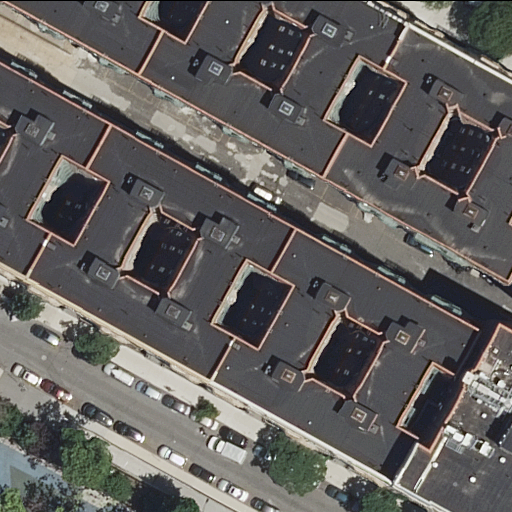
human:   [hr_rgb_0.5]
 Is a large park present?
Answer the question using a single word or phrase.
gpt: yes

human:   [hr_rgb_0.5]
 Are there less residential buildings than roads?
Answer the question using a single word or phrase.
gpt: no

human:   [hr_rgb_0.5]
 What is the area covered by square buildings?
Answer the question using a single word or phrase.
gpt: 0m2

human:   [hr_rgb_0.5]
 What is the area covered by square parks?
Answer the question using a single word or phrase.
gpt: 0m2

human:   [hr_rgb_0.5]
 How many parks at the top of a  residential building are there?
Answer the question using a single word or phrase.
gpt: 0

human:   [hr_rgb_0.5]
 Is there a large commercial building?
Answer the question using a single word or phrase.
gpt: no

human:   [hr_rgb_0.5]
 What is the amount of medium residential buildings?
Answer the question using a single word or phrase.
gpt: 3

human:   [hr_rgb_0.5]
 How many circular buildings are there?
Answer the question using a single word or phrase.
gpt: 0

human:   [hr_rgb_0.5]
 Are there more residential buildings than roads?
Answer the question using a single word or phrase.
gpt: yes

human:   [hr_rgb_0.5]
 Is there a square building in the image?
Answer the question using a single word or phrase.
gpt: no

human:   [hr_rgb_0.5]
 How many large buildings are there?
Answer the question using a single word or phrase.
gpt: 4

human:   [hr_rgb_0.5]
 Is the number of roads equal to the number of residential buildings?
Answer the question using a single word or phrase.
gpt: no

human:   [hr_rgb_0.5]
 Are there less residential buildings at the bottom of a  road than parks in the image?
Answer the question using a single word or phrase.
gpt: no

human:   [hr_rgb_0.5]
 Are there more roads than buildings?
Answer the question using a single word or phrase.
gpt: no

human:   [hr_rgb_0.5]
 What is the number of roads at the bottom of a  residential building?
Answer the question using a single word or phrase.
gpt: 2

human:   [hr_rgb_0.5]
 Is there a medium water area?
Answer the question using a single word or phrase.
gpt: no

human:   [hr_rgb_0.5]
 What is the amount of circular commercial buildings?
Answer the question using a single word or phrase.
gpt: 0

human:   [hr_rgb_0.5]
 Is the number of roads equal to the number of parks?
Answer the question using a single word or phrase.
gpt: no

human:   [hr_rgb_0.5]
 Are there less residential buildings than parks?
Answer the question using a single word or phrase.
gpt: no

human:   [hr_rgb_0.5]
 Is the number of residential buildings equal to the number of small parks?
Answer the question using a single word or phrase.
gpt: no

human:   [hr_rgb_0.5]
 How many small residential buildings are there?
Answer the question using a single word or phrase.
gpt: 0

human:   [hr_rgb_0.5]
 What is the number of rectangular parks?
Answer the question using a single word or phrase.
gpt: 1

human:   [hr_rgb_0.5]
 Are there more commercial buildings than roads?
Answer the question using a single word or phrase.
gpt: no

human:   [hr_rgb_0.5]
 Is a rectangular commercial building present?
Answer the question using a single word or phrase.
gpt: no

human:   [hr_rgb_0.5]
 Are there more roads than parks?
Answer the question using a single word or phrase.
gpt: yes

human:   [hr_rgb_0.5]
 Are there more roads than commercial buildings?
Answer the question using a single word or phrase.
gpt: yes

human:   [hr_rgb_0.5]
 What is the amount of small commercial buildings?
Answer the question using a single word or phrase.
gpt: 0

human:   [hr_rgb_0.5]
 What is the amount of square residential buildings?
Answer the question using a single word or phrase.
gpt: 0

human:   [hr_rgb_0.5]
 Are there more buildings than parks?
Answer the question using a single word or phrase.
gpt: yes

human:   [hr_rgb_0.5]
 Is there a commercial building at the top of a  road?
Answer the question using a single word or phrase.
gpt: no

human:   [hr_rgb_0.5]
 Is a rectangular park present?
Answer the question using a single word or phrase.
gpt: yes

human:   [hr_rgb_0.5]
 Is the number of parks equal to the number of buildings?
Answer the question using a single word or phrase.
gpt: no

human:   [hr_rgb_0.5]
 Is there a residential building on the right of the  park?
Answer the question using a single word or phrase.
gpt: yes

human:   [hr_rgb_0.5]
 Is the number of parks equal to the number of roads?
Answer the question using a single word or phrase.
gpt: no

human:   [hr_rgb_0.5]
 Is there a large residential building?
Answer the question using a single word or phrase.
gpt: yes

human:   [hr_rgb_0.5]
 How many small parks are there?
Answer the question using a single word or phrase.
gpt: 0